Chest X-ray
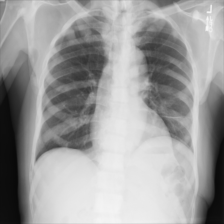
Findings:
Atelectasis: negative
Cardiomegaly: negative
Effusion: negative
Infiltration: positive
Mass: negative
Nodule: negative
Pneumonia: negative
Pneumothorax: negative
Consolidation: negative
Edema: negative
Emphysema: negative
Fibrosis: positive
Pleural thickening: negative
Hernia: negative